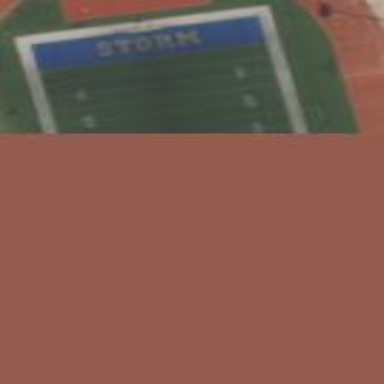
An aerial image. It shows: American football pitch.